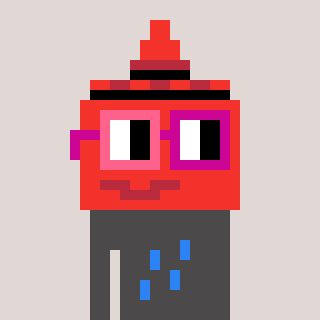
a pixel art character with square pink and red glasses, a ketchup-shaped head and a grayscale-colored body on a warm background